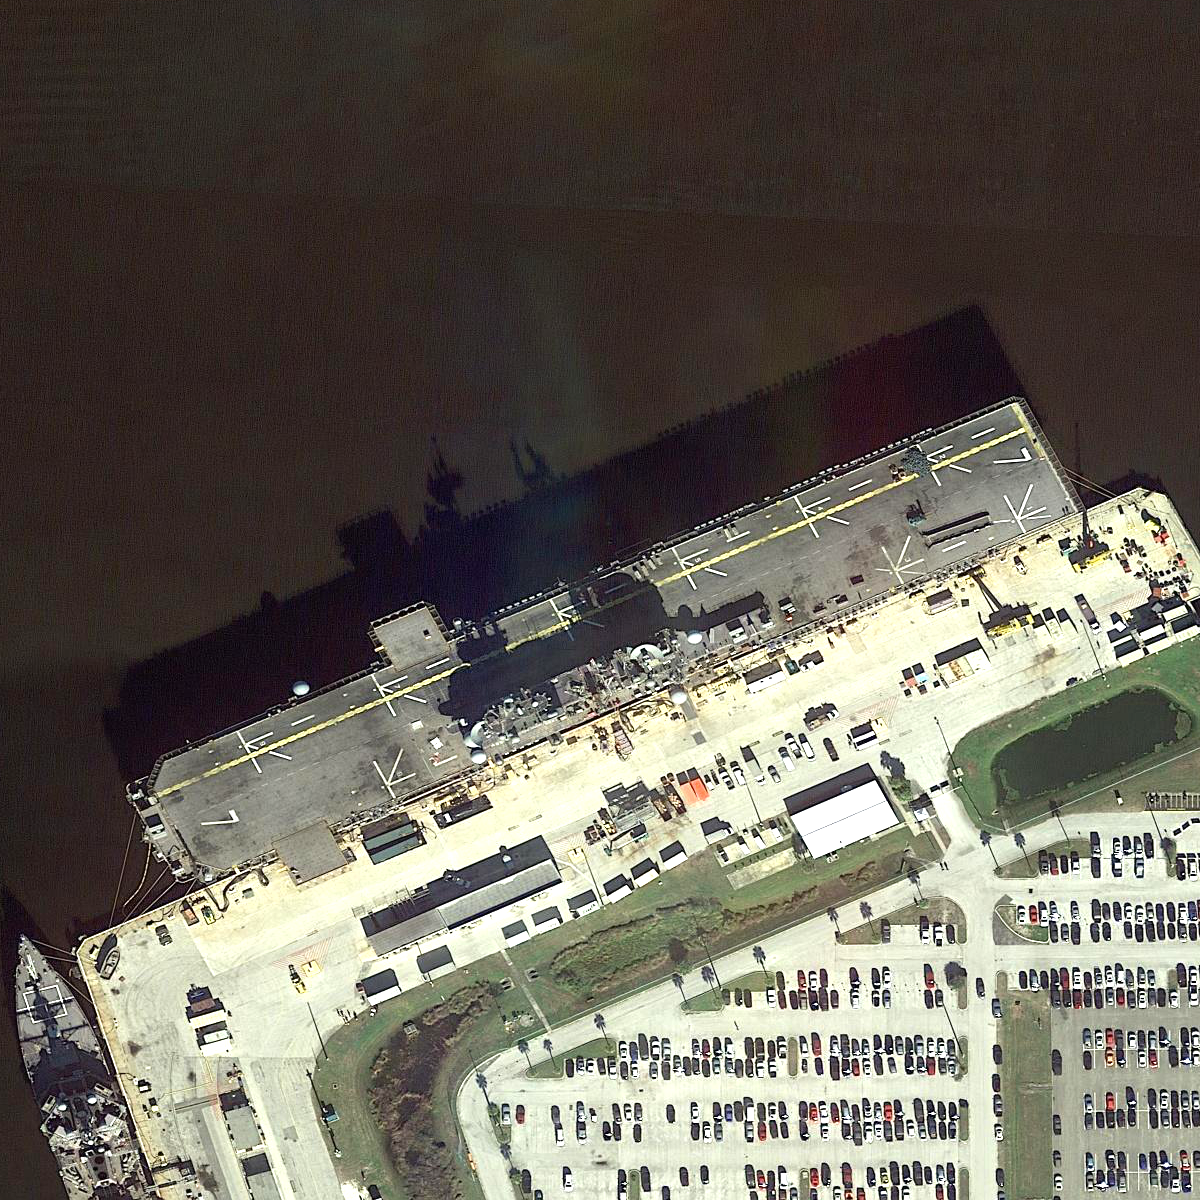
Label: assault